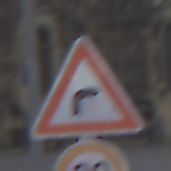
Verkehrszeichen: KurveRechts
Zusatzzeichen unten: Geschwindigkeit90
Umgebung: Outdoor, Urban
Tageszeit: MorningAfternoon
Wetter: PartlyCloudy
Licht: Natural
Jahreszeit: NotSpecified
Kontrast: LowContrast